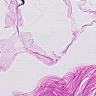
Metastatic tissue present: no